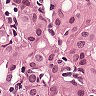
Metastatic tissue present: yes